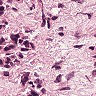
Metastatic tissue present: yes